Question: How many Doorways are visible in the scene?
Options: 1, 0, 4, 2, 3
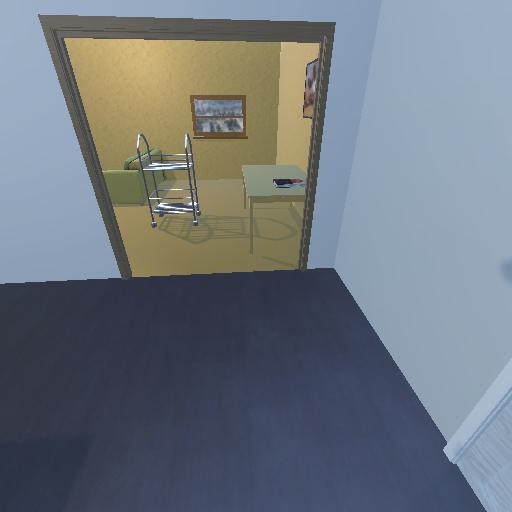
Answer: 1